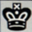
Piece: bK